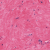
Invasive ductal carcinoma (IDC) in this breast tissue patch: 0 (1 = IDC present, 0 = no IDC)